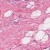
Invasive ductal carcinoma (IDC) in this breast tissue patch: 0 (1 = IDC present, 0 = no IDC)